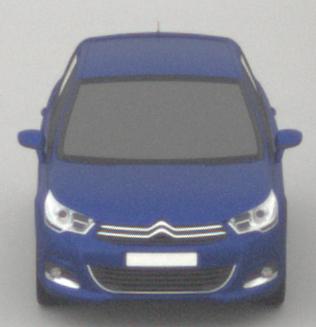
Make: Citroen
Model: C4 VTi 95
Detailed model: C4 (II)
Model produced from: 2012/08
Model produced until: 2013/06
Doors: 5
Color: blue
Road condition: dry road
Daytime: morning or afternoon
Contrast: low contrast